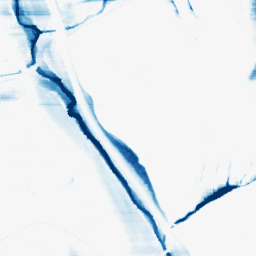
Category: morphological
Decomposition family: morphological_rect
Decomposition parameters: operation: closing
width: 50
height: 3
Upsampling method: bicubic
Upsampling parameters: scale: 8
Upsampling scale: 8